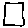
Label: square